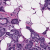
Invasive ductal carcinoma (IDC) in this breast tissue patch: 1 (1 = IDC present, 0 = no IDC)